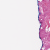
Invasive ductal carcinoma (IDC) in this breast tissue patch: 0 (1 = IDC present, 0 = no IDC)